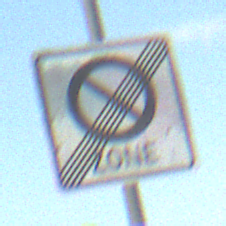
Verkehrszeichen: EndeEingeschraenktesHalteverbotZone
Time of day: SunriseSunset
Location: Outdoor (Nature)
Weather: PartlyCloudy
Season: NotSpecified
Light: Natural